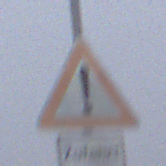
Verkehrszeichen: Gefahrenstelle
Zusatzzeichen unten: HinweiseAufGefahrenDurchVerbaleAngabe11
Umgebung: Outdoor, RoadRail
Tageszeit: MorningAfternoon
Wetter: Overcast
Licht: Natural
Jahreszeit: NotSpecified
Kontrast: LowContrast